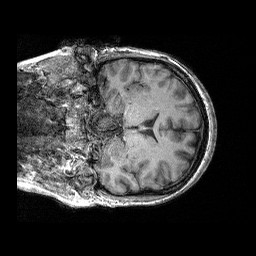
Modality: T1w
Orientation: coronal
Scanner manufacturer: siemens
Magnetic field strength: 3 T
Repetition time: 2.3 s
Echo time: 0.00298 s